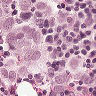
Metastatic tissue present: yes